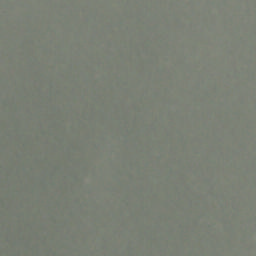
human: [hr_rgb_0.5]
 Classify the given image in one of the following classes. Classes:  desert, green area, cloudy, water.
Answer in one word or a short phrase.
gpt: cloudy